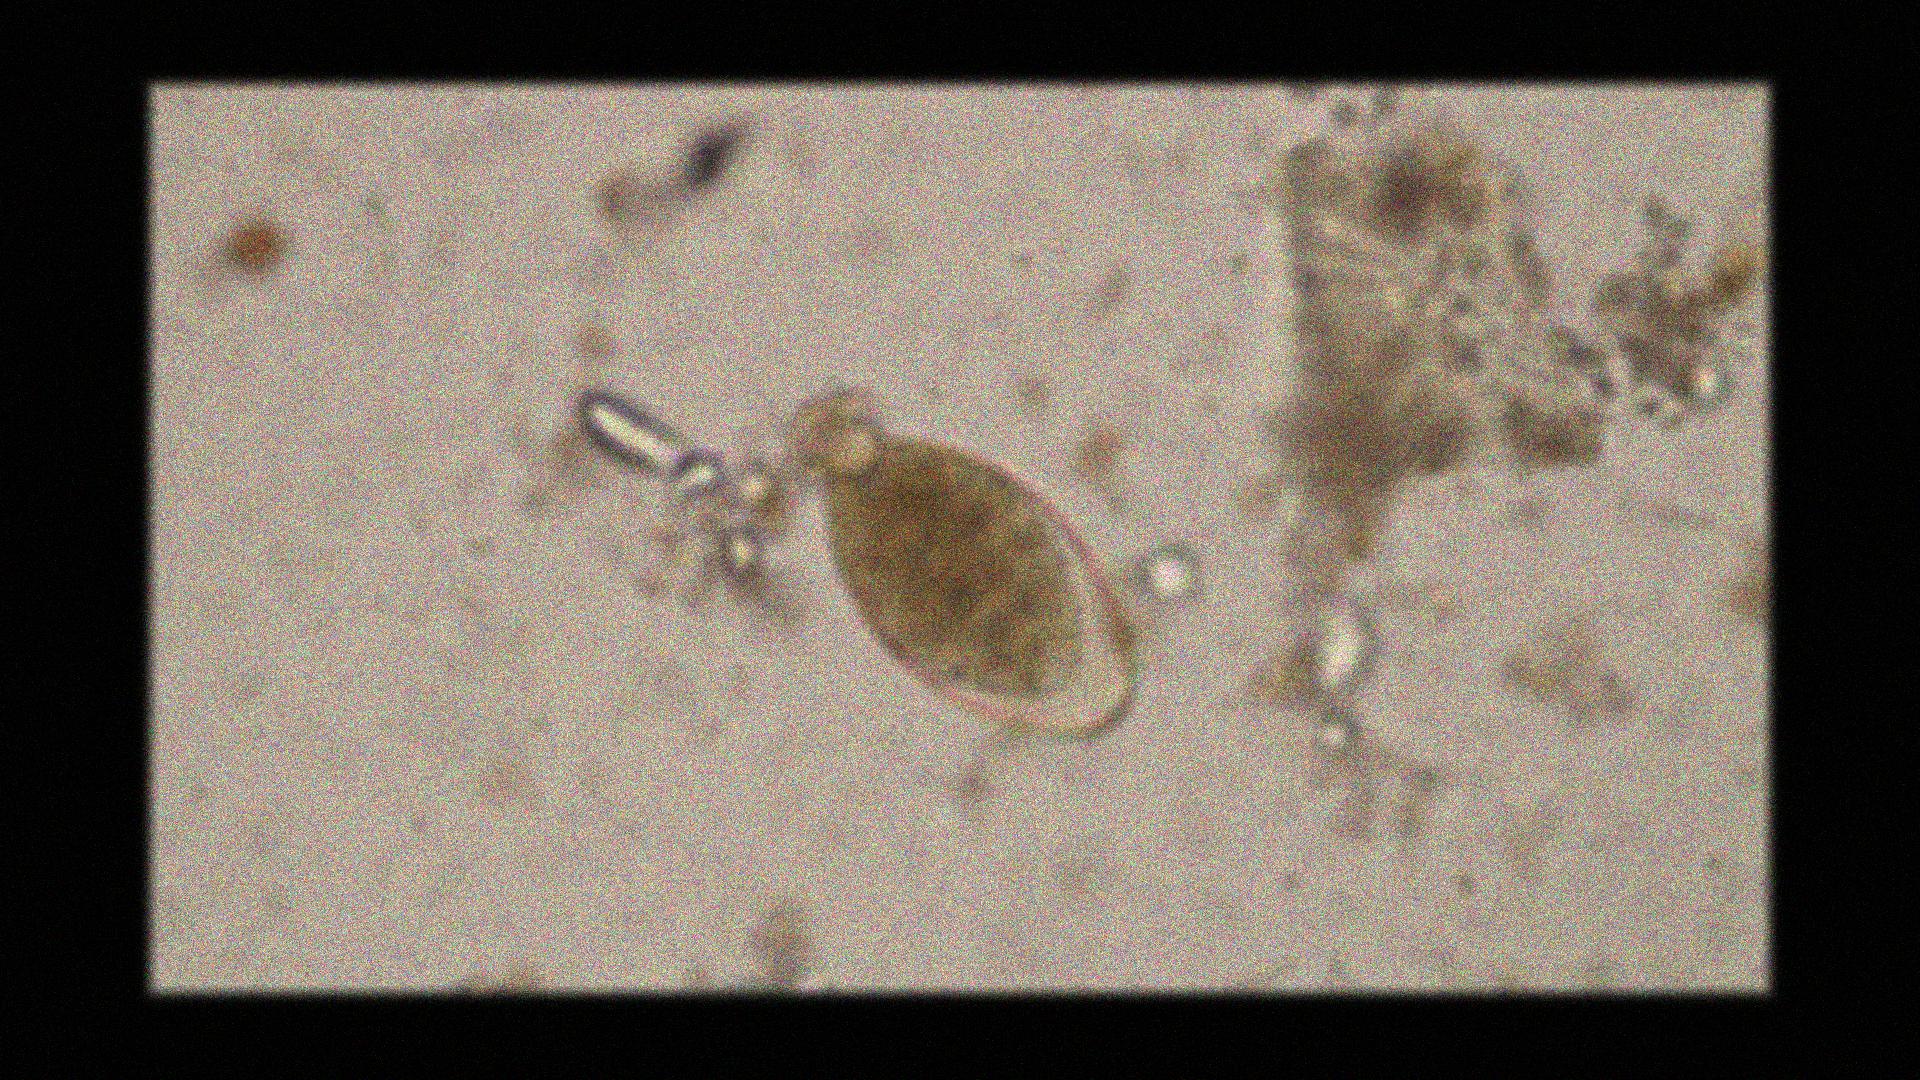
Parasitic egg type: Fasciolopsis buski